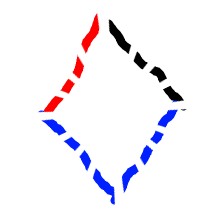
Shape: rhombus